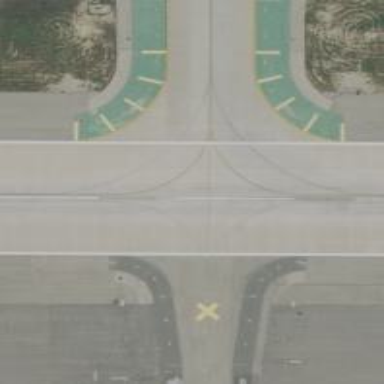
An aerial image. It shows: View of taxiway at the airport.